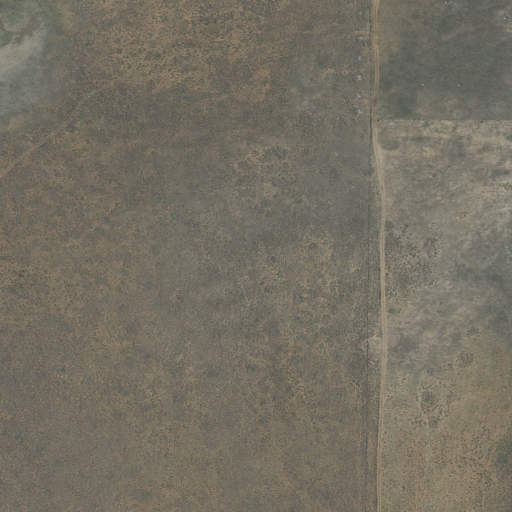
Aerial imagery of plain(s) in Utah named The Plains containing shrub and woody wetlands